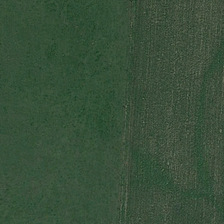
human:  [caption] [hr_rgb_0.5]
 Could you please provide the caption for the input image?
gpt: it is a large piece of green meadow .

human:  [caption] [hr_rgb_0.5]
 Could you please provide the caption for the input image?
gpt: it is a large piece of green meadow .

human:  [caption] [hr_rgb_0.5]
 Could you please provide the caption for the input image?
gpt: it is a large piece of green meadow .

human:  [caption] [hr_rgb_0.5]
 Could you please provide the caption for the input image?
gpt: it is a large piece of green meadow .

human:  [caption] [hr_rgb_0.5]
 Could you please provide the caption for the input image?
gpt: it is a large piece of green meadow .